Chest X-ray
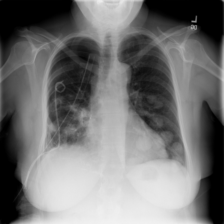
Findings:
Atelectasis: negative
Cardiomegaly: negative
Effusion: negative
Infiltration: negative
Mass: positive
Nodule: negative
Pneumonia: negative
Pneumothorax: positive
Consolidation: negative
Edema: negative
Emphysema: negative
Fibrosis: negative
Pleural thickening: positive
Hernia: negative